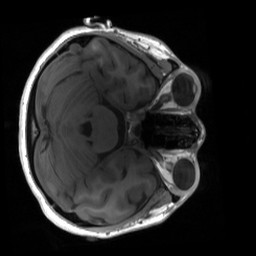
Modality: T1w
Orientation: axial
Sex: female